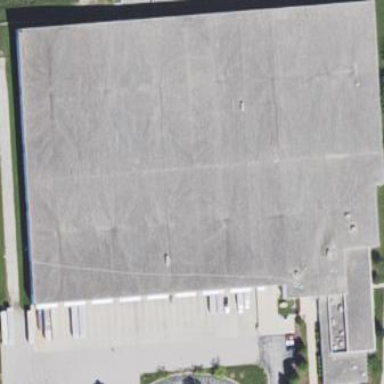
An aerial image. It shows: Warehouse building.